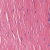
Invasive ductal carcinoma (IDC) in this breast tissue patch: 0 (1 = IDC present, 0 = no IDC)